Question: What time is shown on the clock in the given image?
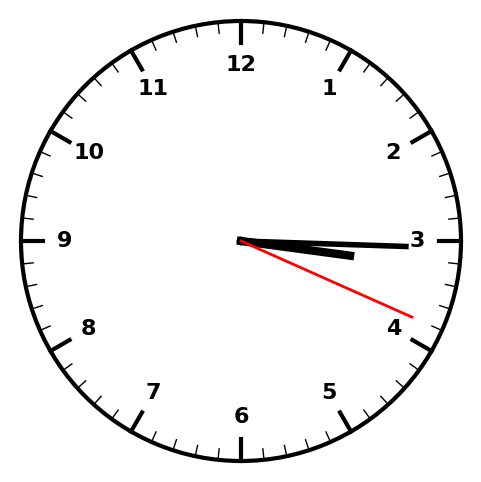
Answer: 03:15:19